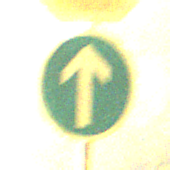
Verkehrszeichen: VorgeschriebeneFahrtrichtungGeradeaus
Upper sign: Stop
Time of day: SunriseSunset
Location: Outdoor (Nature)
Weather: PartlyCloudy
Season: NotSpecified
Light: Natural